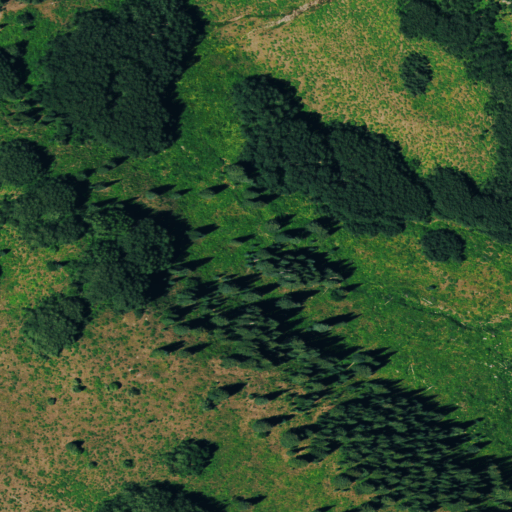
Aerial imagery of depression(s) in Colorado named Townsend Basin containing deciduous forest, grassland, and evergreen forest